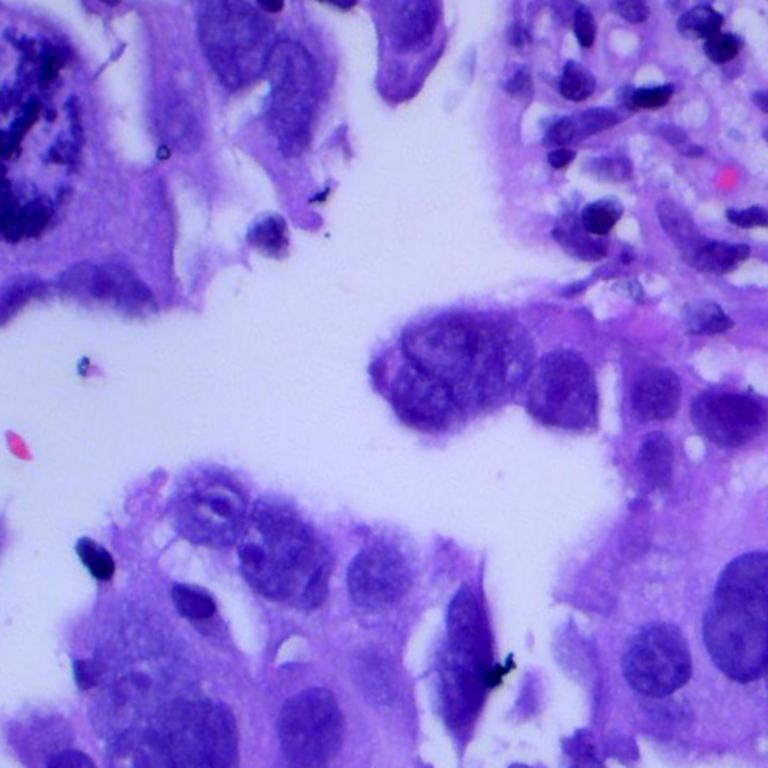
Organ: lung
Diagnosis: adenocarcinomas